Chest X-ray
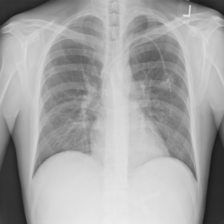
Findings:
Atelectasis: negative
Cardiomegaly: negative
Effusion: negative
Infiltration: negative
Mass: negative
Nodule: negative
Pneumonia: negative
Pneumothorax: negative
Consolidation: negative
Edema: negative
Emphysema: negative
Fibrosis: negative
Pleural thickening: negative
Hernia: negative